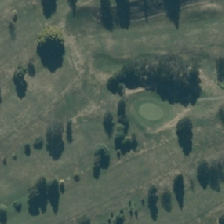
Land cover: urban_parkland